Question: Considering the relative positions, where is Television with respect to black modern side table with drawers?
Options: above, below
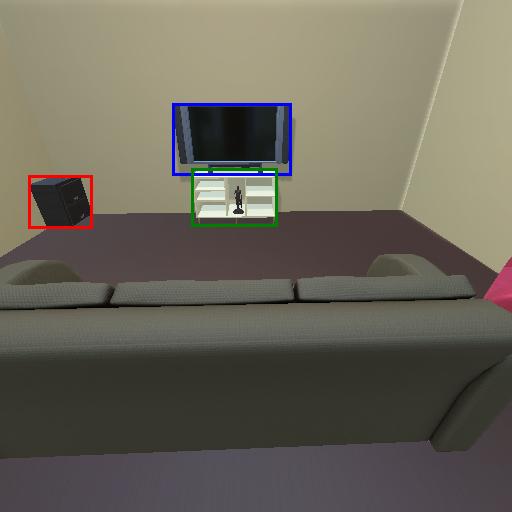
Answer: above